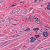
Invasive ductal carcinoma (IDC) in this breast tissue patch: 1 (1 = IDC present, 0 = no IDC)